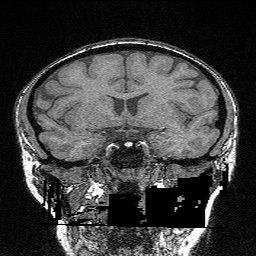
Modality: FLASH
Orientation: sagittal
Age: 24
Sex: female